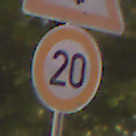
Verkehrszeichen: Geschwindigkeit20
Zusatzzeichen oben: SchneeOderEisglaette
Umgebung: Outdoor, Nature
Tageszeit: MorningAfternoon
Wetter: Clear
Licht: Natural
Jahreszeit: Summer
Kontrast: HighContrast